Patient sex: M
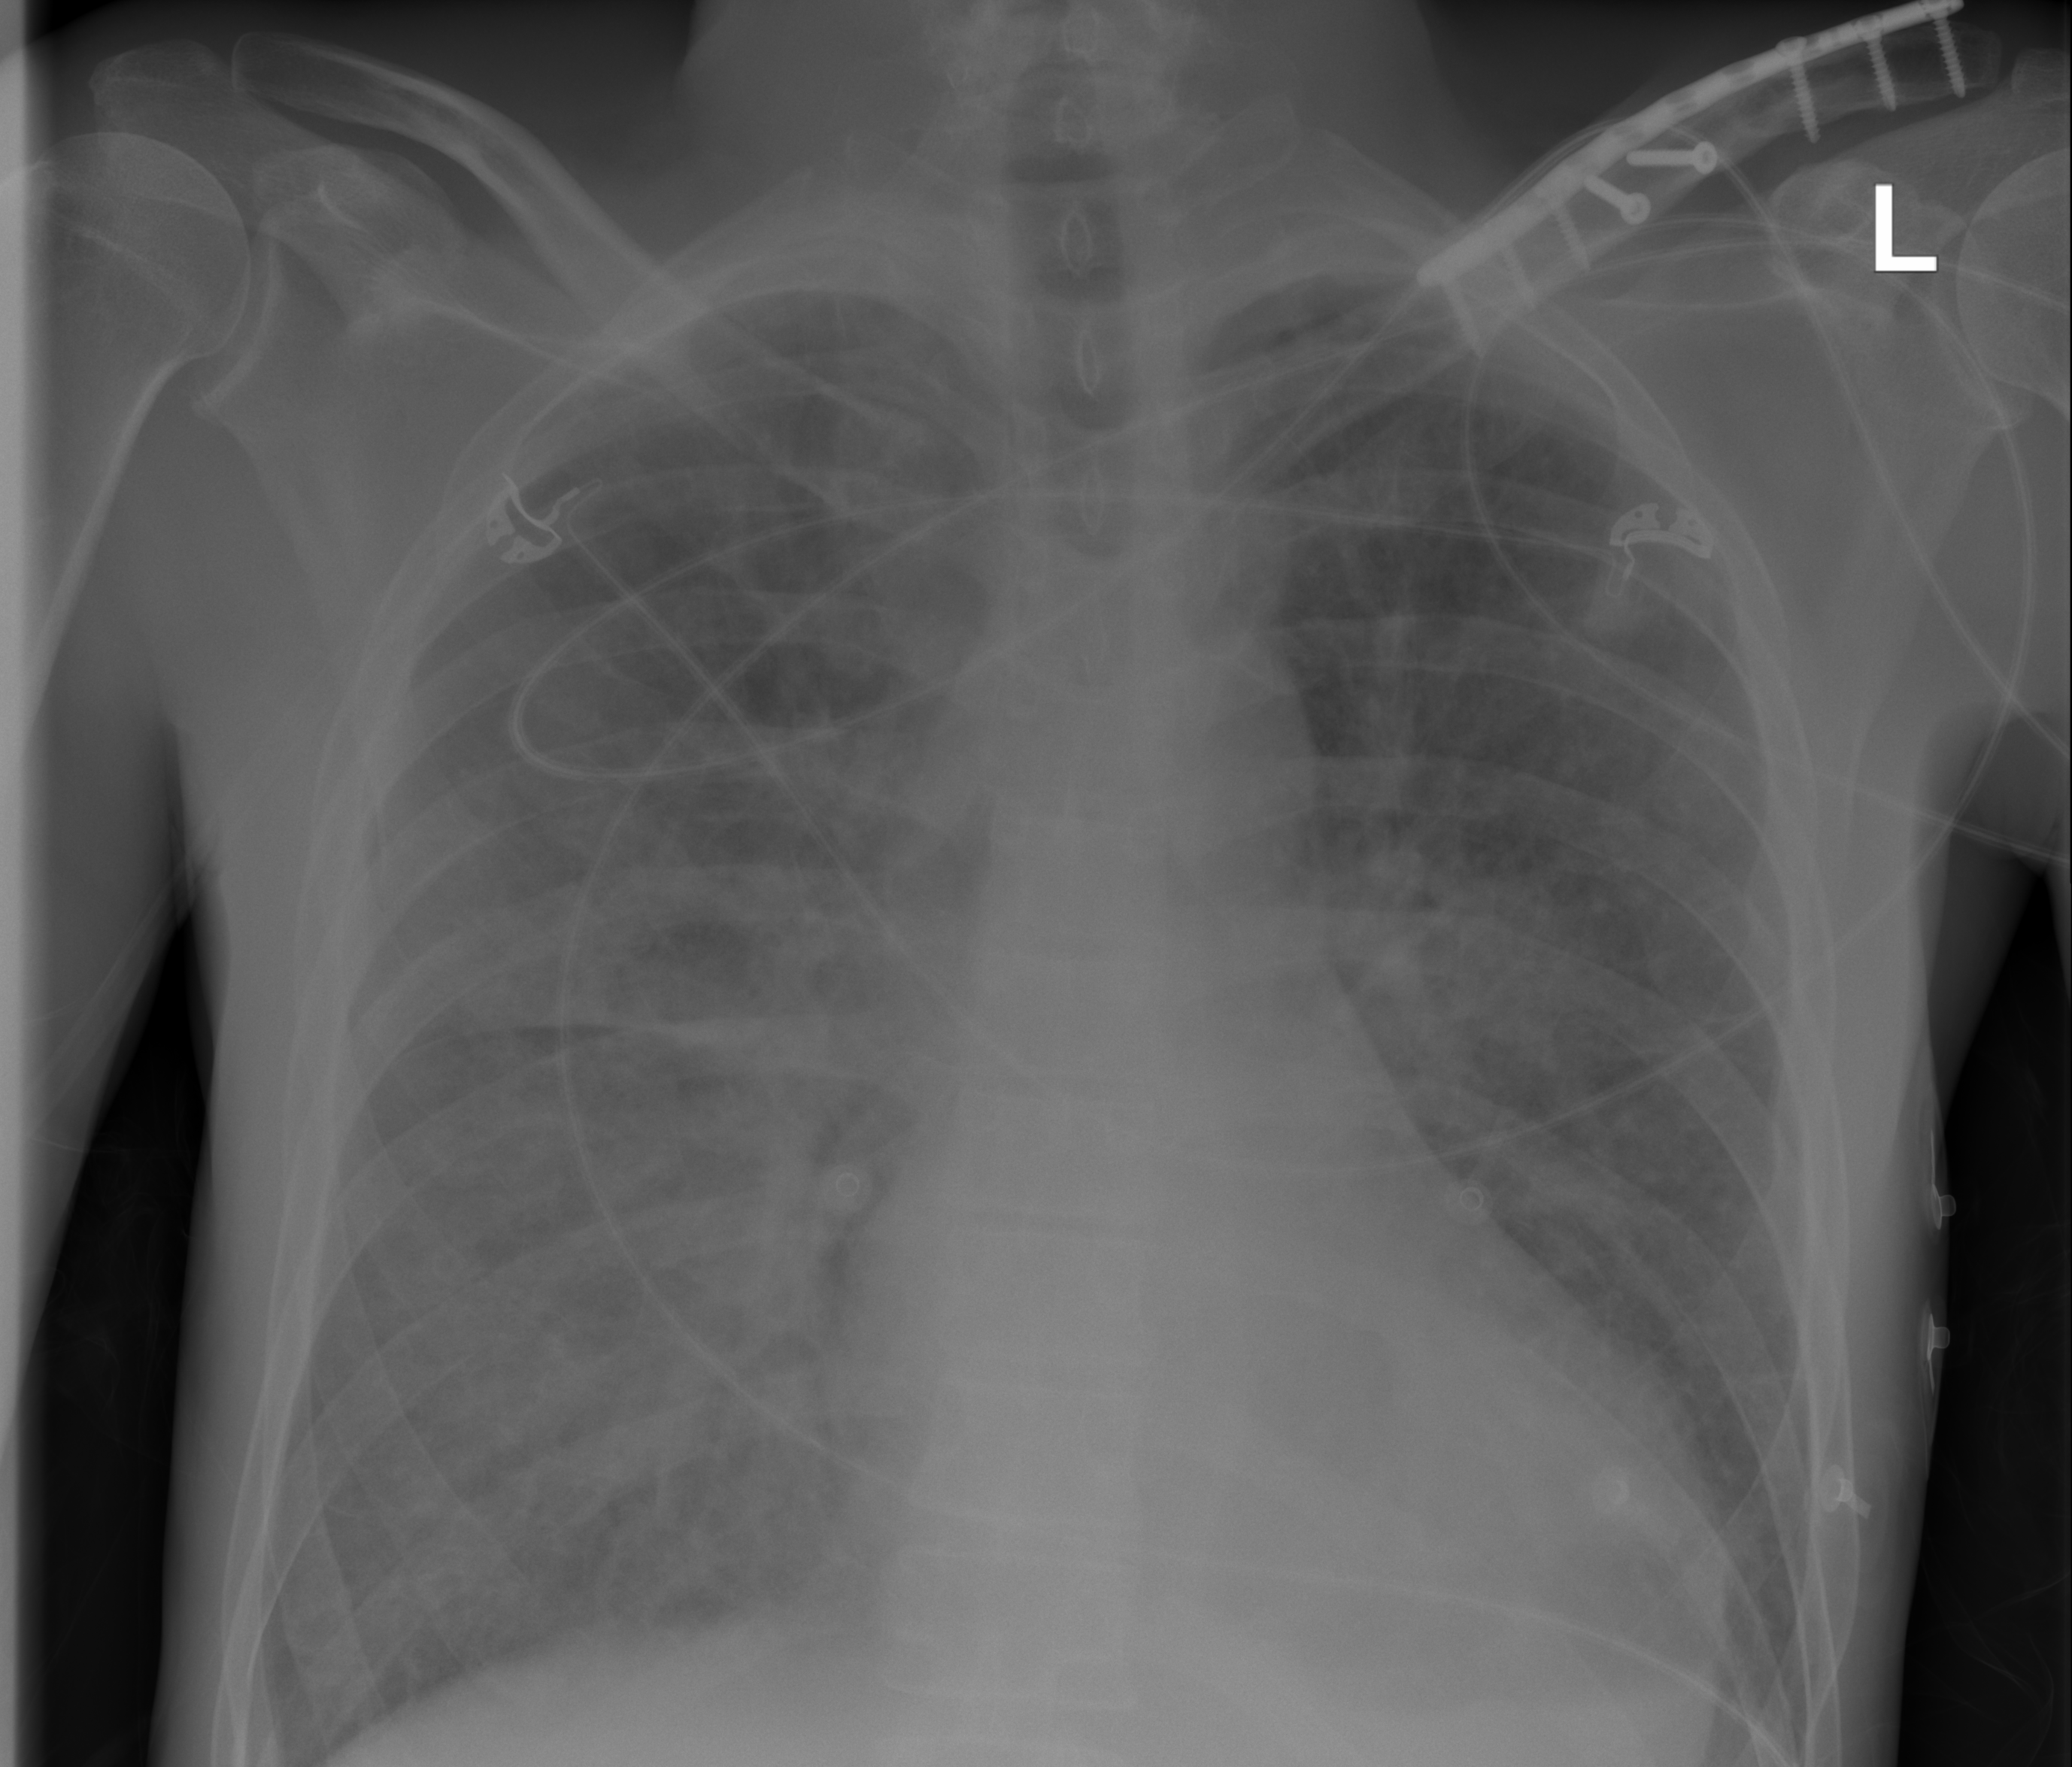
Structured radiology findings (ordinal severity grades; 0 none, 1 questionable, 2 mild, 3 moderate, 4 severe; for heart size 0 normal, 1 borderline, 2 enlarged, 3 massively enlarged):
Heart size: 0
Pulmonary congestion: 1
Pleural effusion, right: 0
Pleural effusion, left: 0
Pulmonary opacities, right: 2
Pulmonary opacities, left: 2
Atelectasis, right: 2
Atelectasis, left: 2